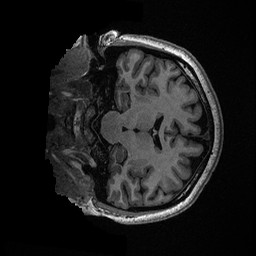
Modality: T1w
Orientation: coronal
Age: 27
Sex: female
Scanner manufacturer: ge
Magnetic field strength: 3 T
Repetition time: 0.006952 s
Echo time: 0.00292 s